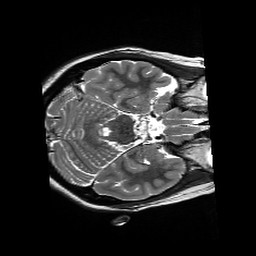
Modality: T2w
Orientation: axial
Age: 19
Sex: female